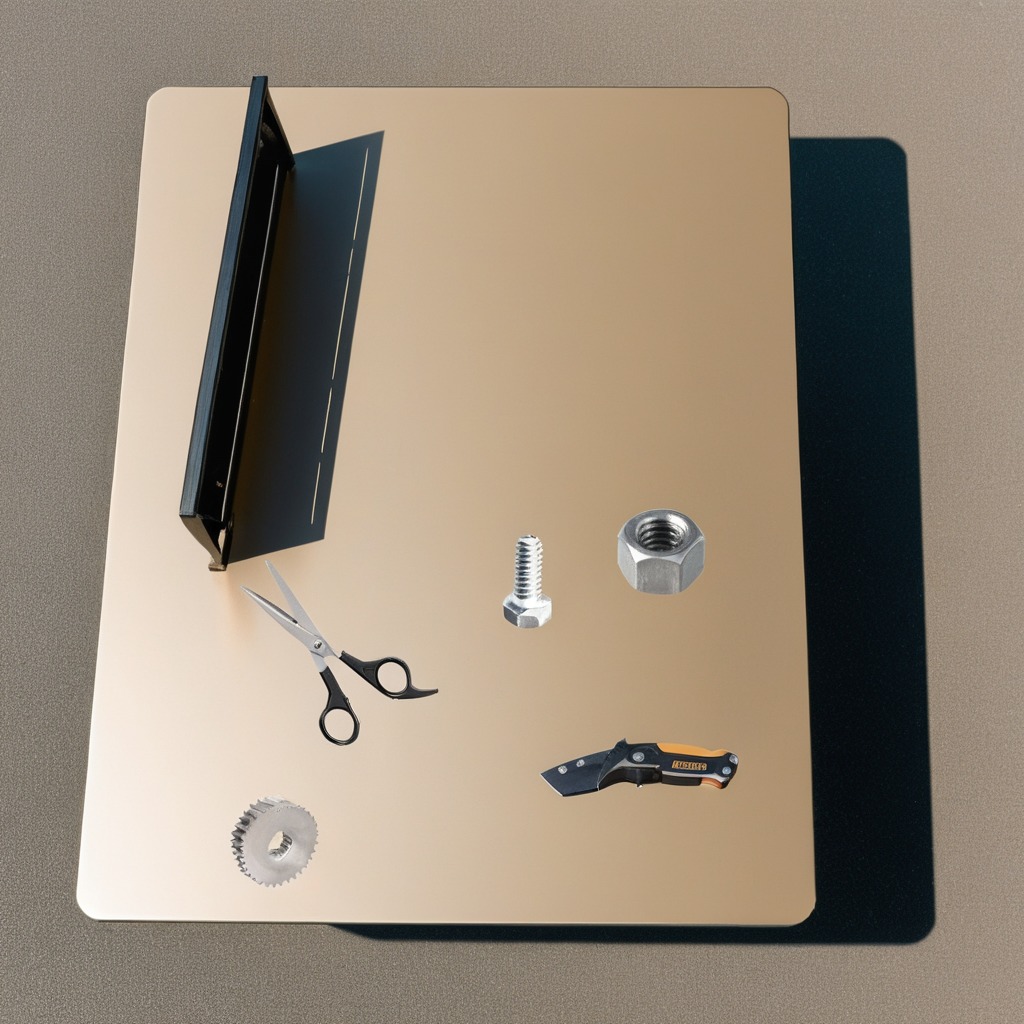
A steel gear with teeth, a utility knife, a metal machine screw, a metal nut, and a pair of scissors are lying on the table.